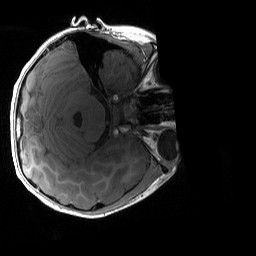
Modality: T1w
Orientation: axial
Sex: male
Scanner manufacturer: siemens
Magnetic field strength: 3 T
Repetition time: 1.9 s
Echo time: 0.00243 s